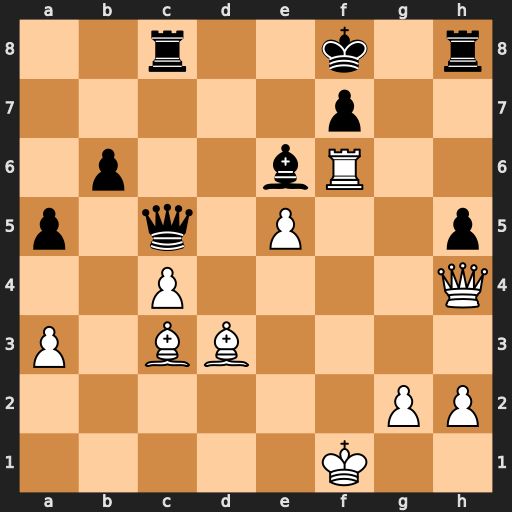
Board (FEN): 2r2k1r/5p2/1p2bR2/p1q1P2p/2P4Q/P1BB4/6PP/5K2
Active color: w
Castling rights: -
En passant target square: -
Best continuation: Rxe6 fxe6 Qf6+ Ke8 Qxh8+